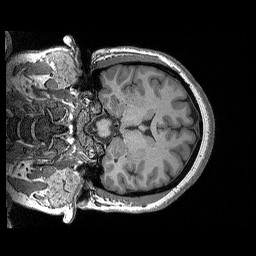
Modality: T1w
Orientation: coronal
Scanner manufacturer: siemens
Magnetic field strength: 3 T
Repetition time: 2.3 s
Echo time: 0.00298 s